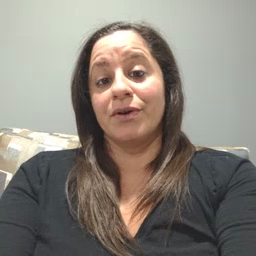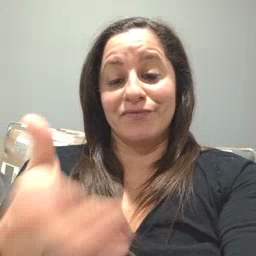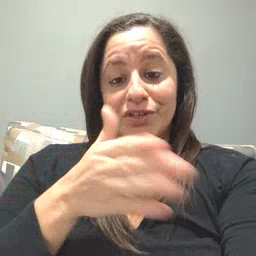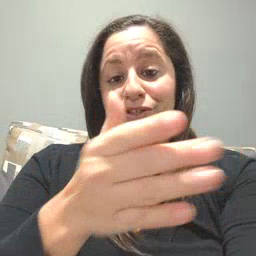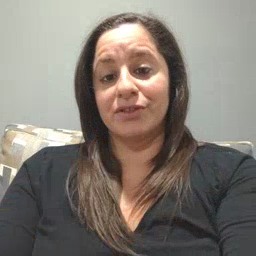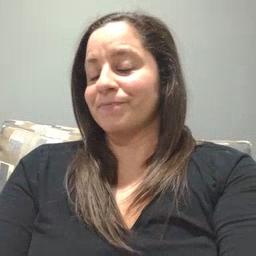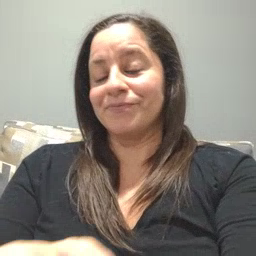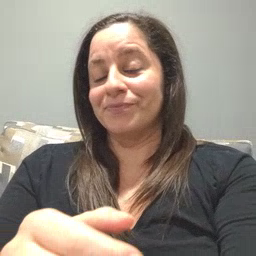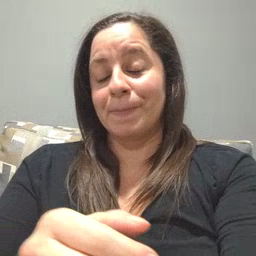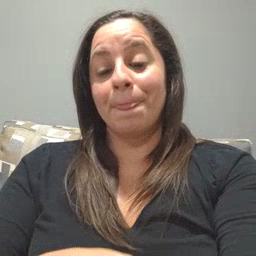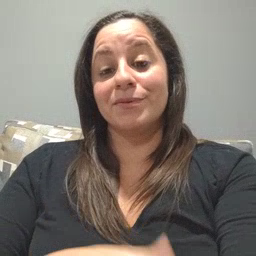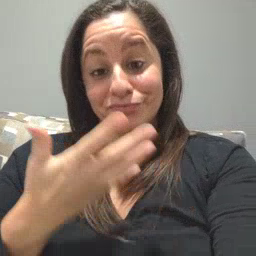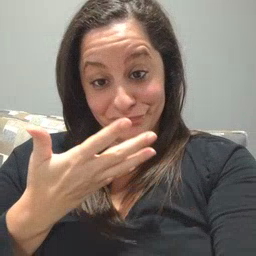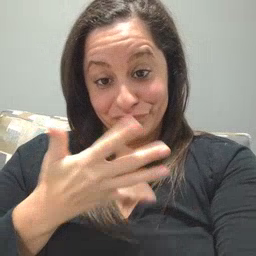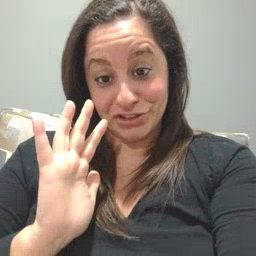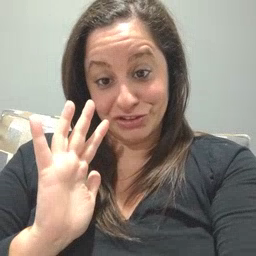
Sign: finish